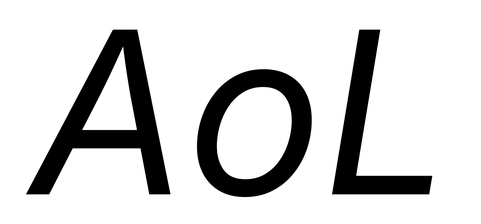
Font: Inter-Italic_Italic